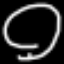
Label: mushroom